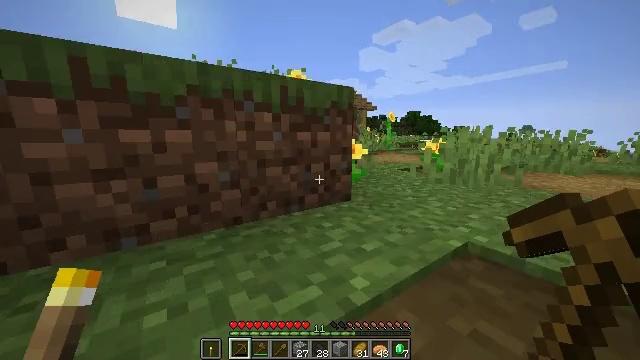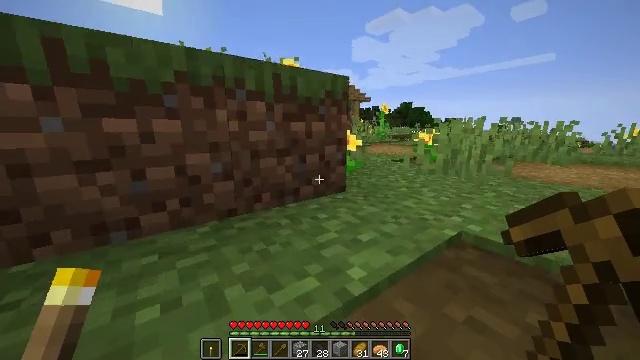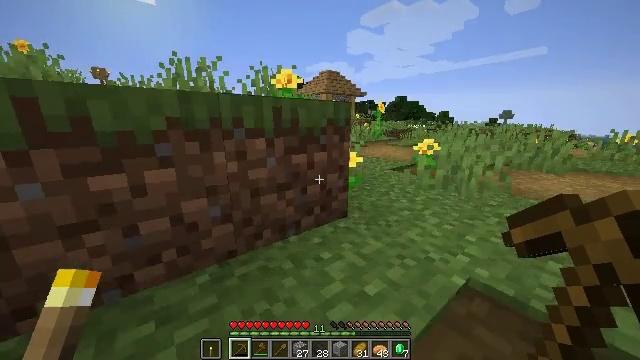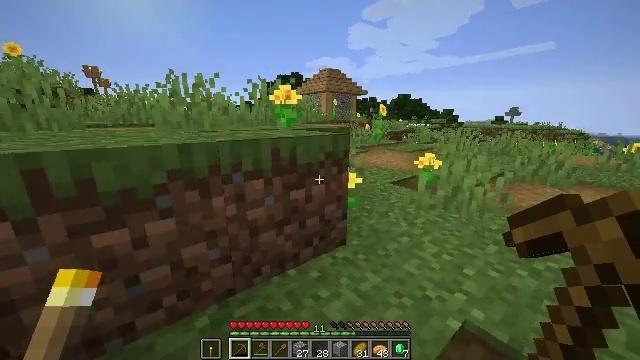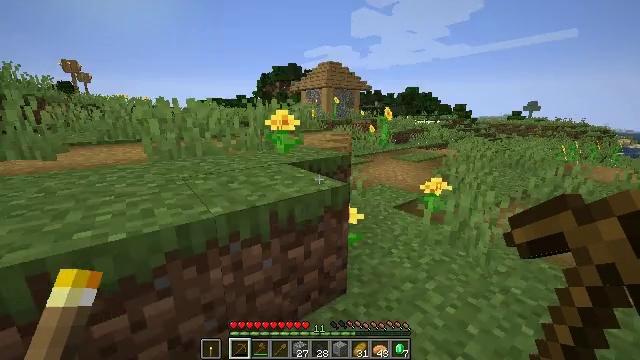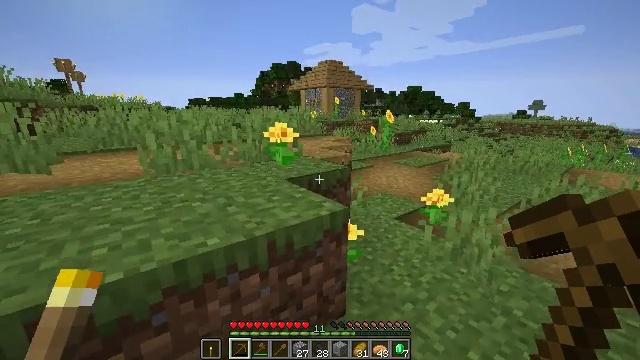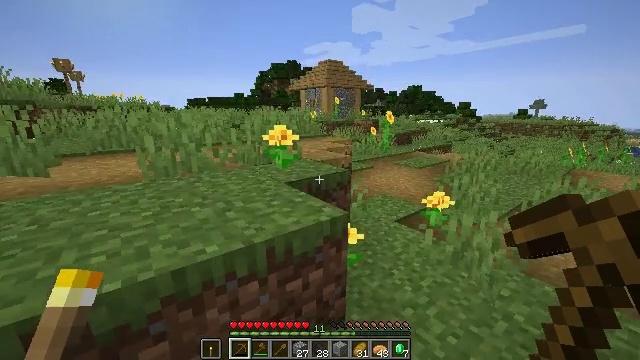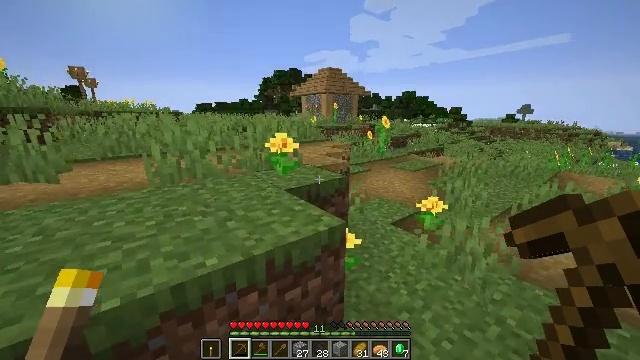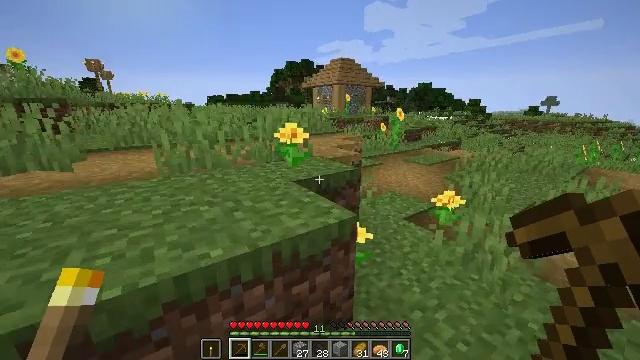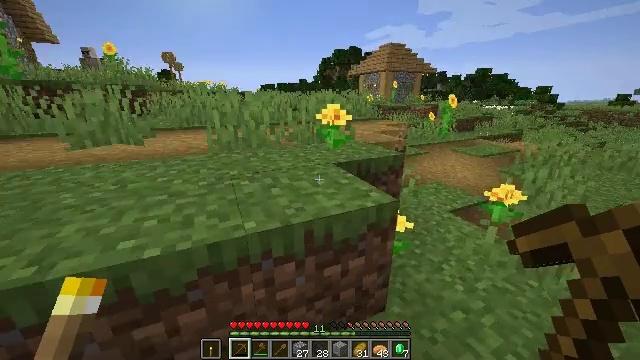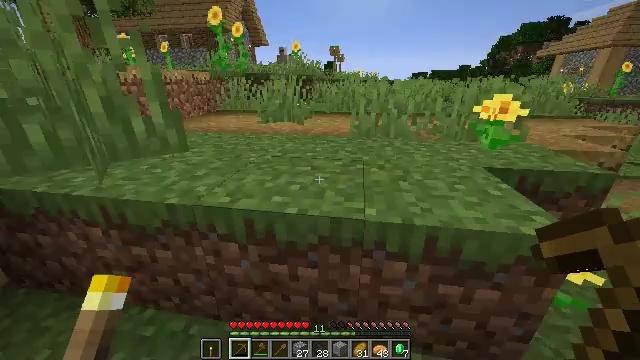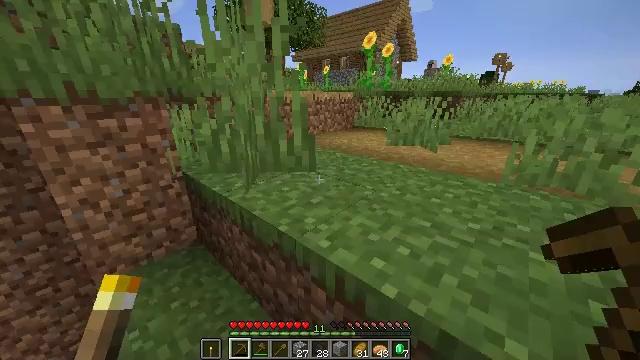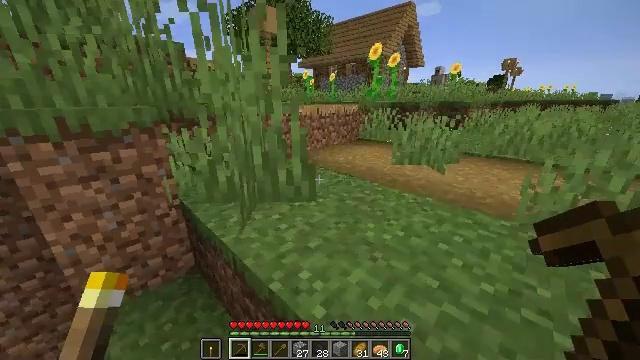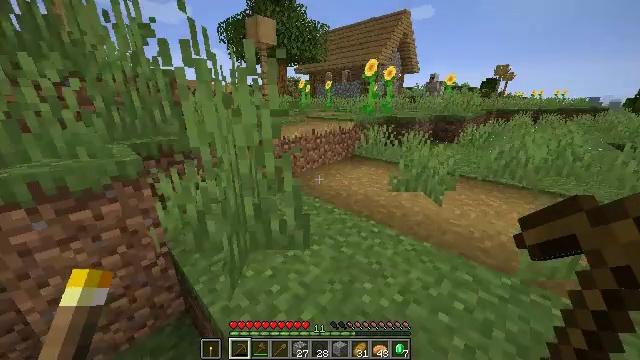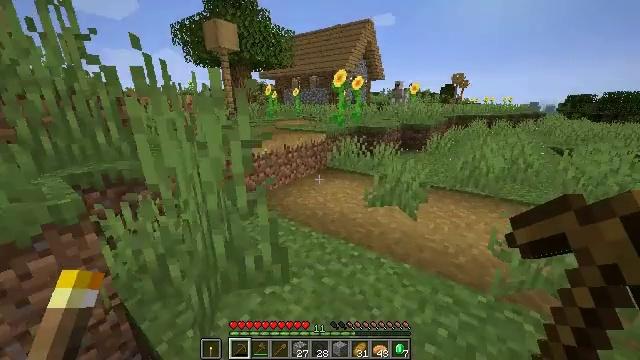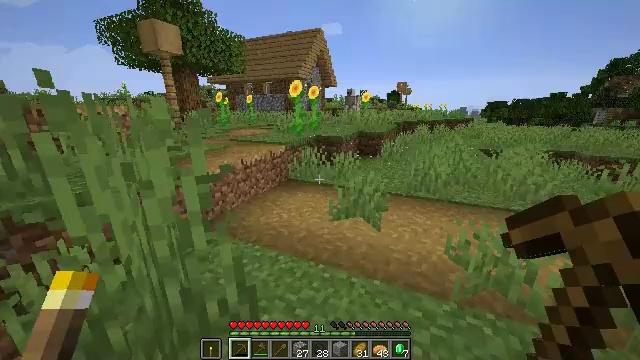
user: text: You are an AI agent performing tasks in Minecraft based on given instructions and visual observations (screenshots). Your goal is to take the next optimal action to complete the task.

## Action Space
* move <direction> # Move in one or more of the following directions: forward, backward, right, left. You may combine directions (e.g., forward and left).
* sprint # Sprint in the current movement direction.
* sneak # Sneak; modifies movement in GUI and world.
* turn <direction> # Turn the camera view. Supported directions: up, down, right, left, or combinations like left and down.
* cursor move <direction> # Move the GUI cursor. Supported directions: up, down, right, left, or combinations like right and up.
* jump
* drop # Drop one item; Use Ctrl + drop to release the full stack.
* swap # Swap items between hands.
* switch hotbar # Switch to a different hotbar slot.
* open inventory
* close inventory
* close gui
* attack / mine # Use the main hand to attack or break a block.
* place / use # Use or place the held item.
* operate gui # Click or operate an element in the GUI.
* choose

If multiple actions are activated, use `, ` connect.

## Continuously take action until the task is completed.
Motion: motion action
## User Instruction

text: Collect the grass from the surface.
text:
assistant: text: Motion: move forward, sprint, turn right and down
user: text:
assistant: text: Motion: move forward, sprint, turn right and down, jump
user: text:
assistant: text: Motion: move forward, sprint, jump
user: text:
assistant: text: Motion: move forward, sprint, jump
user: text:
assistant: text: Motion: move forward, sprint, jump
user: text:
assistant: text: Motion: move forward, sprint
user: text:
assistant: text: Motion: move forward, sprint
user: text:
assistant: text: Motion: move forward, sprint, turn left and down
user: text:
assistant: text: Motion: move forward, sprint, turn left and down
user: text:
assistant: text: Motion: move forward, sprint, turn left and down
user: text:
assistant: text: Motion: move forward, sprint, turn left and up, jump
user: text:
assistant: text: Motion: move forward, sprint, turn left, jump
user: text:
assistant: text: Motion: move forward and move right, sprint, jump
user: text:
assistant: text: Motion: move forward and move right, sprint, turn right and up, jump
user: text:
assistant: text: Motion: move forward and move right, sprint, turn right and up
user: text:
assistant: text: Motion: move forward and move right, sprint
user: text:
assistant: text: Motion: move forward and move right, sprint
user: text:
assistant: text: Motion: move forward and move right, sprint
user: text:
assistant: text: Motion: move forward and move right, sprint
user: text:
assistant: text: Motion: move forward and move right, sprint, turn right
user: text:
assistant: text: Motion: move forward, sprint, turn right and up
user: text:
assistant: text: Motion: move forward, sprint, turn right and up
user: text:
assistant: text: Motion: move forward, sprint, turn left
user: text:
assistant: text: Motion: move forward, sprint, turn left
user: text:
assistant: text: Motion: move forward, sprint, turn left, jump
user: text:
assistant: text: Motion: move forward, sprint, turn left, jump
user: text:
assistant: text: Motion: move forward, sprint, jump
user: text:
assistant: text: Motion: move forward, sprint, jump
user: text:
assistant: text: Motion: move forward, sprint, jump
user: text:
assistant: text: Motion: move forward, sprint, jump